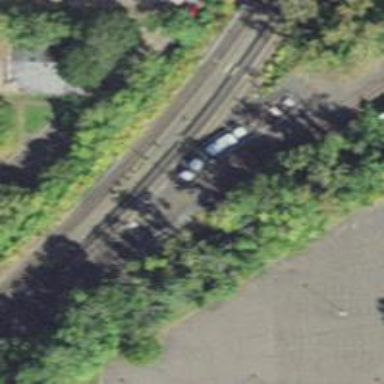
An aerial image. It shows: Outdoor signal box located near the railway.